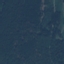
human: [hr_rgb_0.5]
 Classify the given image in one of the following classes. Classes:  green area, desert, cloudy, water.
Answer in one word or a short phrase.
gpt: green area